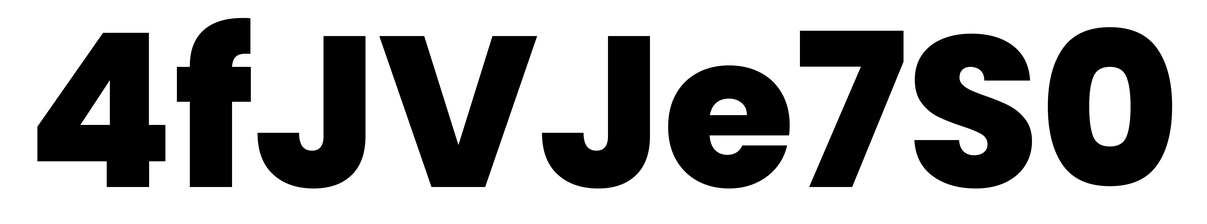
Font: Poppins-ExtraBold